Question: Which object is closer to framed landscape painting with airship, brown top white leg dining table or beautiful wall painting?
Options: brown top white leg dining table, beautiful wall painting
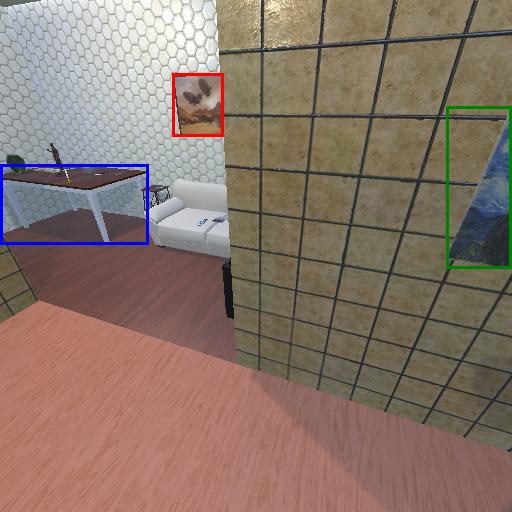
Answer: brown top white leg dining table